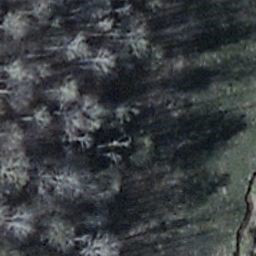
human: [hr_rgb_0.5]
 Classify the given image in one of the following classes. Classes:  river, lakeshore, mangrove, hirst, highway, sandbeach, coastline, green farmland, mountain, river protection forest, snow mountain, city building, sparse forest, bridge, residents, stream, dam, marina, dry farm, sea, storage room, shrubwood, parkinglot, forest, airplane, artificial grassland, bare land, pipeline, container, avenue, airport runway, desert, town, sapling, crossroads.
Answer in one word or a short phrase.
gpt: shrubwood